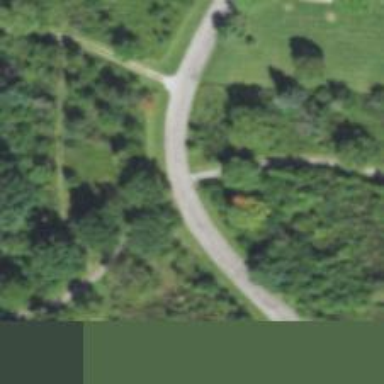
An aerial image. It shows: Road with stop sign.